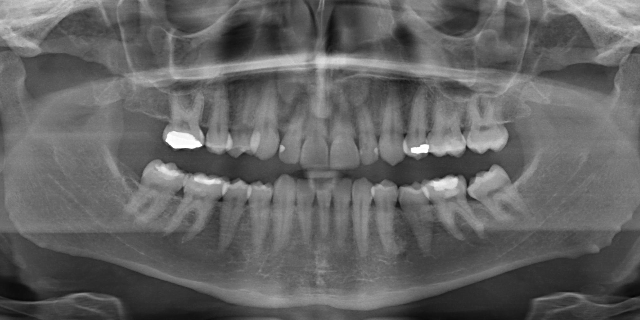
adult